Field crop: maize
Growth stage: 2
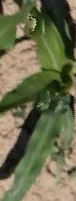
Species: maize